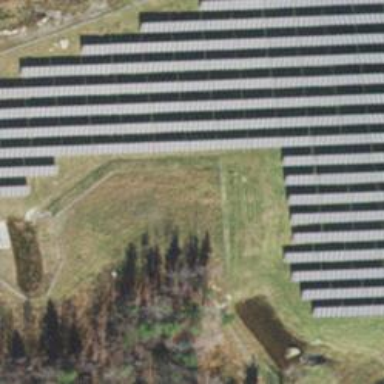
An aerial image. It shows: Solar power plant with photovoltaic technology. The plant generates electricity and is enclosed by fence.